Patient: sex M, age 81
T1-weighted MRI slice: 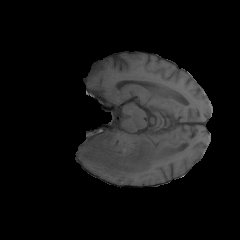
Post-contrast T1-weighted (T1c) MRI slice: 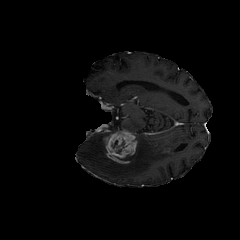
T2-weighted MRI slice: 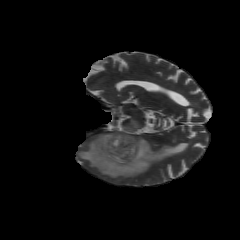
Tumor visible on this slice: yes
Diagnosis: Glioblastoma, IDH-wildtype
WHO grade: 4